Question: I am trying to get a line below the attributed string on my custom NSView (NSButton attributedString) and I am using the NSUnderlineStyleAttributeName
'''
[self addAttribute:NSUnderlineStyleAttributeName value:@(NSUnderlineStyleSingle) range:range];
'''
And the result on the non-retina screen is like:

This line is very thick (2 pixels), I tried all various combinations of NSUnderlineStyleAttributeName, plus tried to offset the Y axis by 0.25f or 0.50f but this doesn't solve the problem, it makes it just blurry as "expected"
So any ideas? I don't want to draw the line my self in code, I am looking for a solution with attributed strings.
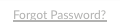
Answer: This appears to be an issue with the typeface being used, as others with the NSUnderlineStyleSingle attribute don't exhibit the same behavior.
Ex:
- <URL>